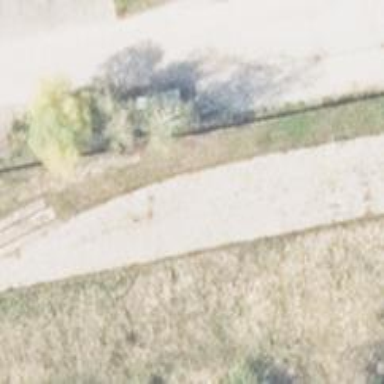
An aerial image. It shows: Abandoned spur railway.